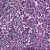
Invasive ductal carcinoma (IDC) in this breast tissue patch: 0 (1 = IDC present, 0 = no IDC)